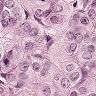
Metastatic tissue present: yes